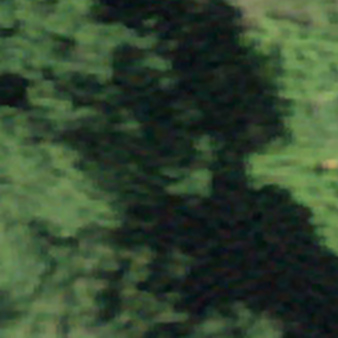
Label: other